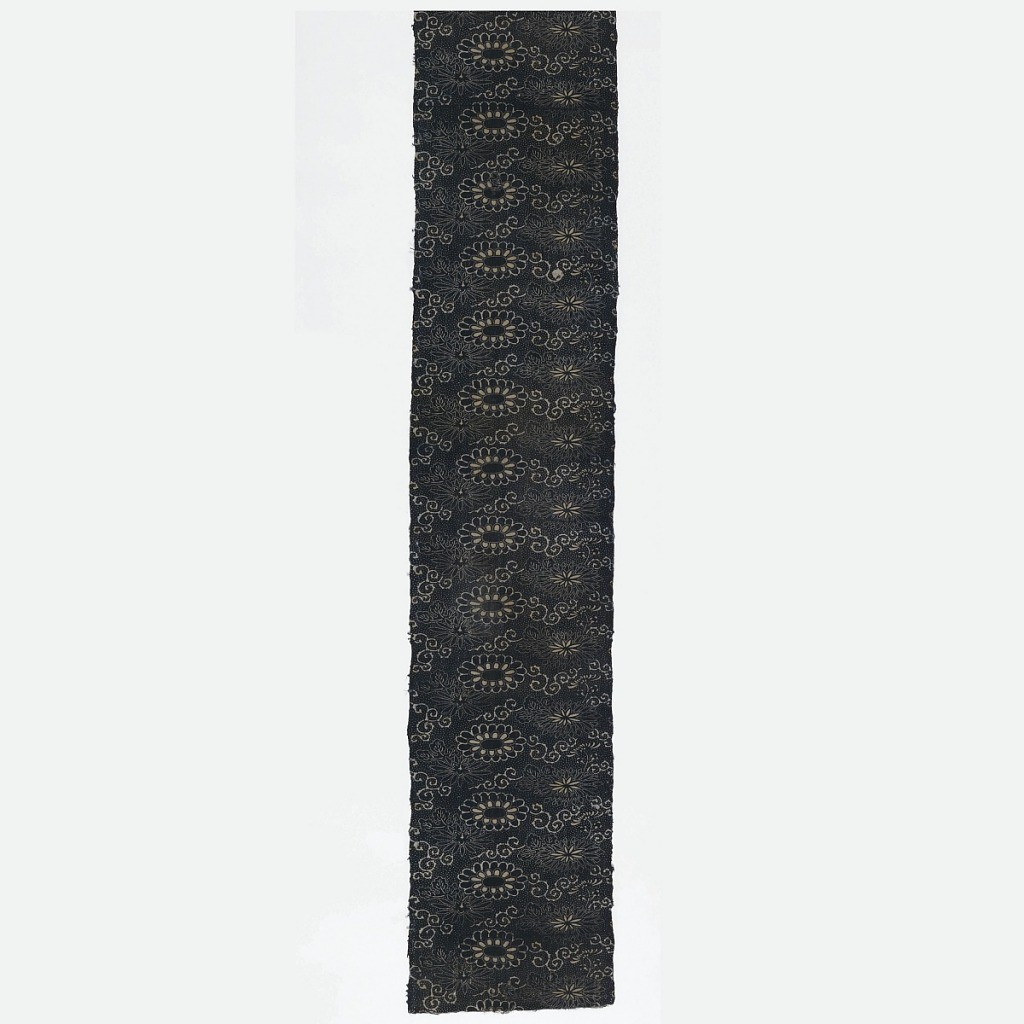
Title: Textile
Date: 19th century
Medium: cotton Technique: stenciled resist on plain weave (katazome)
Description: Pattern of two large and two small flowers with leaves and curving stems in reserve on a dark blue ground with fine dots.